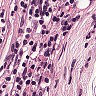
Metastatic tissue present: yes